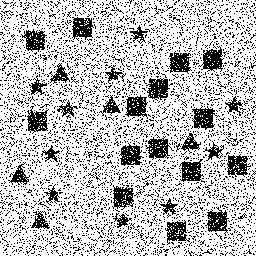
Squares: 15
Triangles: 5
Stars: 10
Total shapes: 30